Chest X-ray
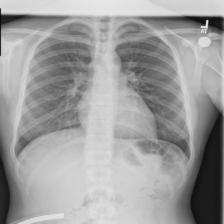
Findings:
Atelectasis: negative
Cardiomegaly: negative
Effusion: negative
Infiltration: negative
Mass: negative
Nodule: negative
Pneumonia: negative
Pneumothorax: negative
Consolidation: negative
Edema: negative
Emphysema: negative
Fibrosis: negative
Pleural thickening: negative
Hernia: negative